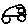
Label: car